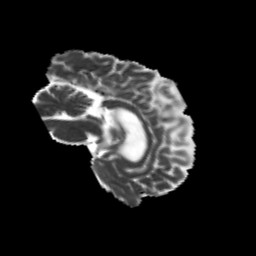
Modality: MD
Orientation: sagittal
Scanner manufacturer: siemens
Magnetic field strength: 3 T
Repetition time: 8.8 s
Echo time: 0.085 s